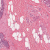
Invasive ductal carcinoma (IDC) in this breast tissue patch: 1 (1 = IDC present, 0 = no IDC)